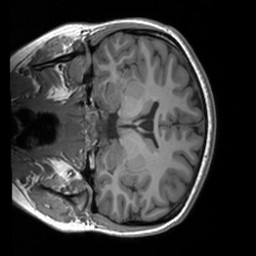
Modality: T1w
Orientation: coronal
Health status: healthy
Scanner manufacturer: siemens
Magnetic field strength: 3 T
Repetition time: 1.9 s
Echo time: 0.00226 s